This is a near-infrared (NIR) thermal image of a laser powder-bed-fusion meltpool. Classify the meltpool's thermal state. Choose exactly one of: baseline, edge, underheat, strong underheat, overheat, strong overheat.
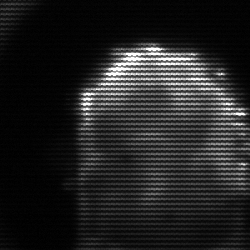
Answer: baseline